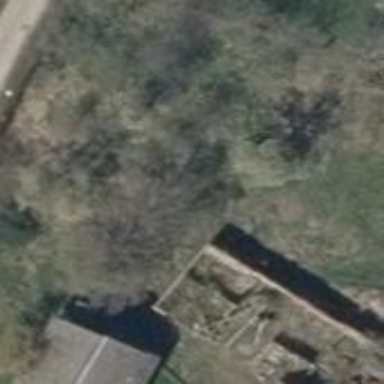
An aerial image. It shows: Ruins of building.